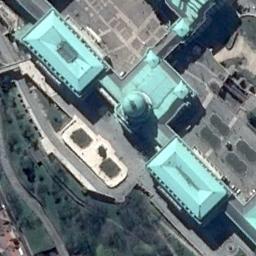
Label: palace